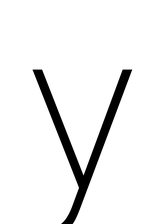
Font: Roboto_ExtraLight